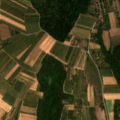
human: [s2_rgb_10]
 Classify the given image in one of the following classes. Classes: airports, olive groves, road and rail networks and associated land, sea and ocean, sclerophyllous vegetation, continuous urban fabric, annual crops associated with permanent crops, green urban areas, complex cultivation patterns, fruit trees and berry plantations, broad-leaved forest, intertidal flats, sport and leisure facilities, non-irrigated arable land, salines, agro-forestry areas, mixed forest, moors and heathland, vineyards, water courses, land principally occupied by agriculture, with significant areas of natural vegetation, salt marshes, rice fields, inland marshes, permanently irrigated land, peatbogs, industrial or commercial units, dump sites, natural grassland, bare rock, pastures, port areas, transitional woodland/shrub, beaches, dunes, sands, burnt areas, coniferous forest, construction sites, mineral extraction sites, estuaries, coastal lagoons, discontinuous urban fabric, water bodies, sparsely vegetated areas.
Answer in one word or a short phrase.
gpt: non-irrigated arable land, complex cultivation patterns, land principally occupied by agriculture, with significant areas of natural vegetation, broad-leaved forest